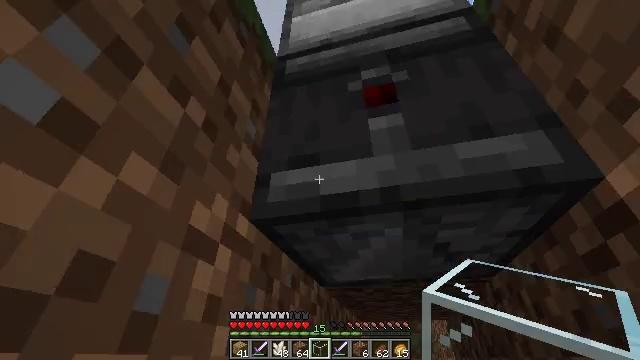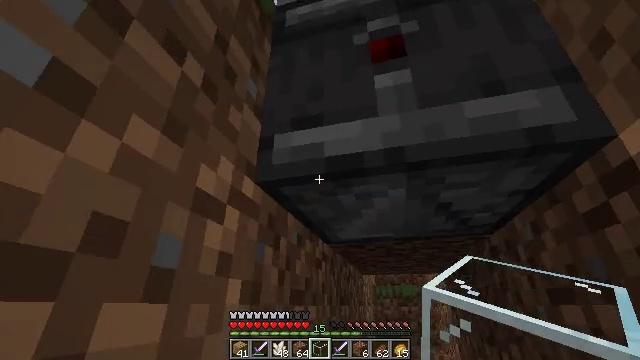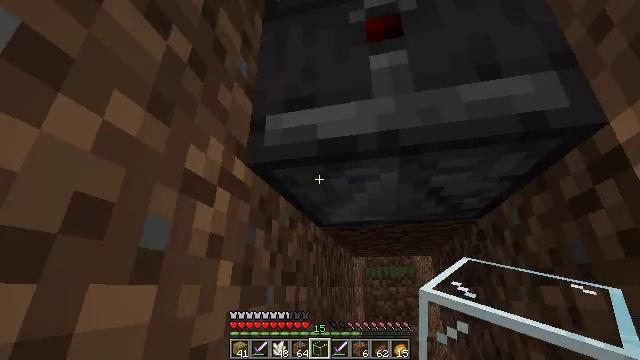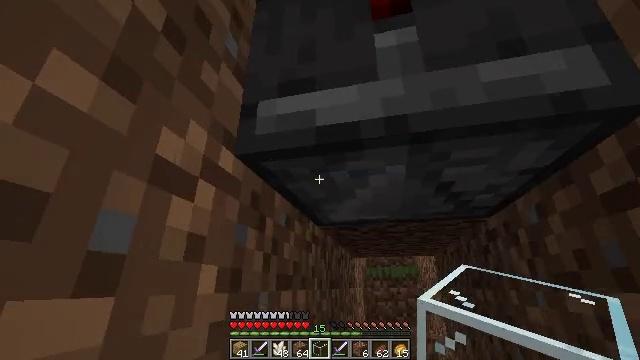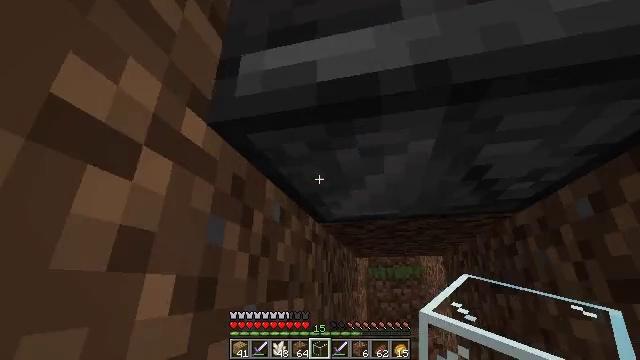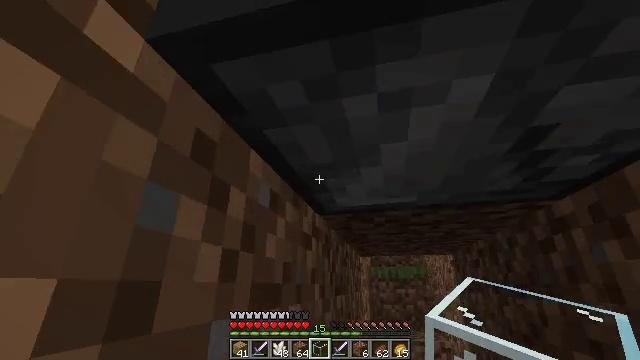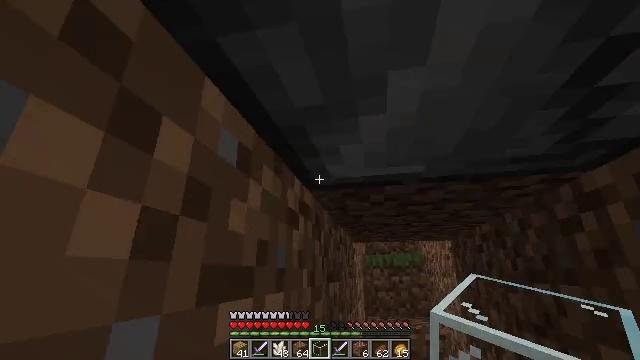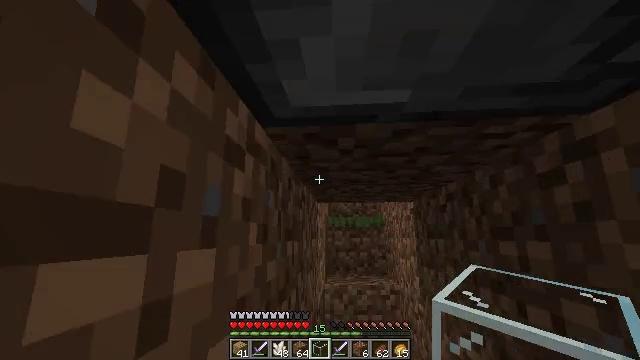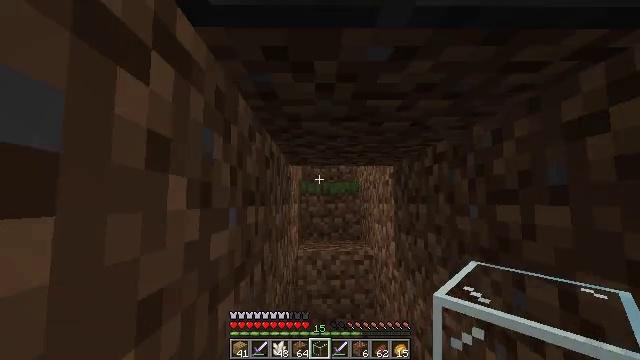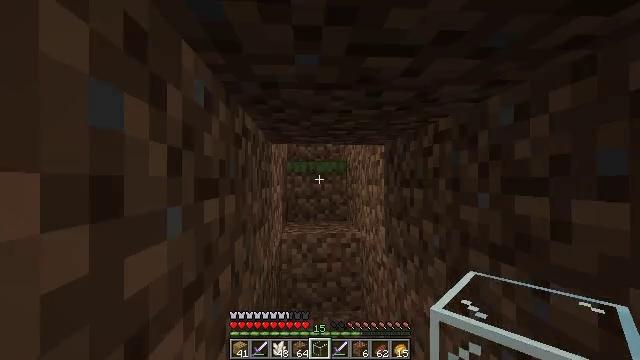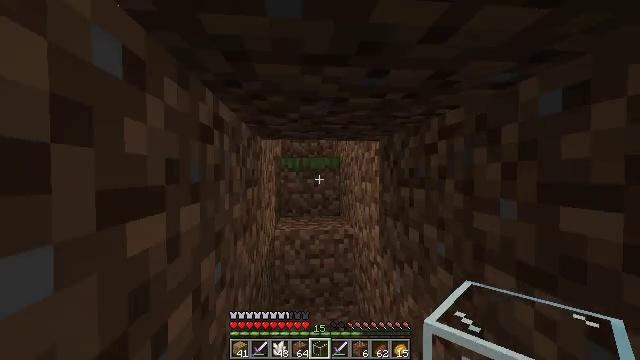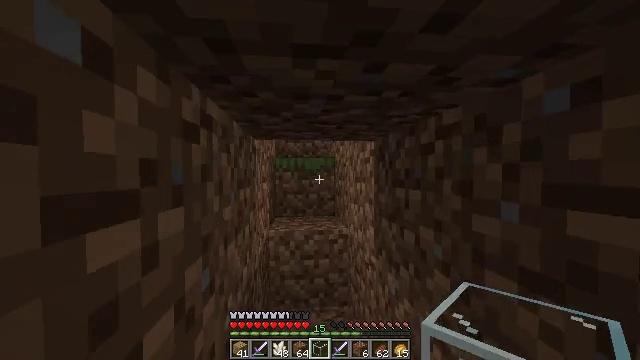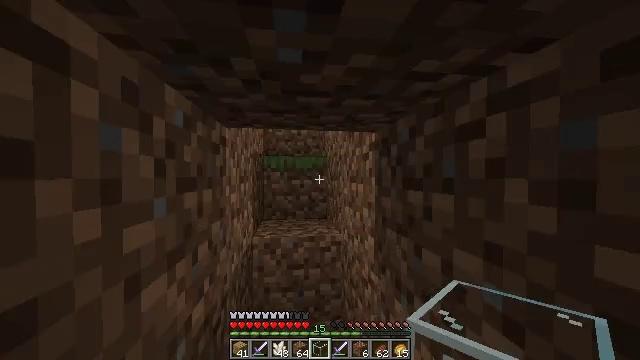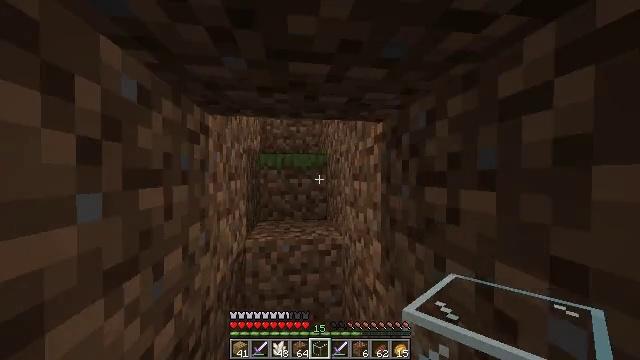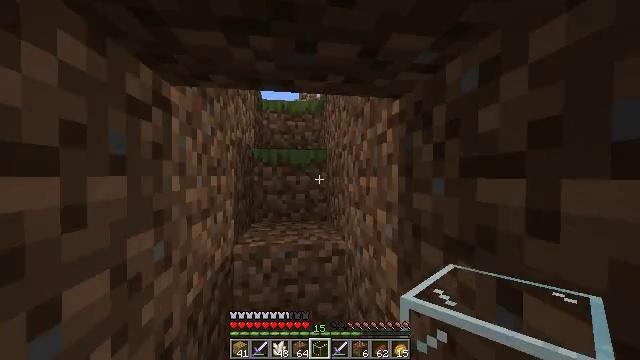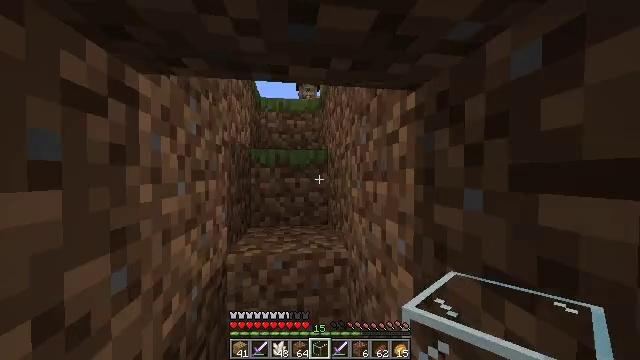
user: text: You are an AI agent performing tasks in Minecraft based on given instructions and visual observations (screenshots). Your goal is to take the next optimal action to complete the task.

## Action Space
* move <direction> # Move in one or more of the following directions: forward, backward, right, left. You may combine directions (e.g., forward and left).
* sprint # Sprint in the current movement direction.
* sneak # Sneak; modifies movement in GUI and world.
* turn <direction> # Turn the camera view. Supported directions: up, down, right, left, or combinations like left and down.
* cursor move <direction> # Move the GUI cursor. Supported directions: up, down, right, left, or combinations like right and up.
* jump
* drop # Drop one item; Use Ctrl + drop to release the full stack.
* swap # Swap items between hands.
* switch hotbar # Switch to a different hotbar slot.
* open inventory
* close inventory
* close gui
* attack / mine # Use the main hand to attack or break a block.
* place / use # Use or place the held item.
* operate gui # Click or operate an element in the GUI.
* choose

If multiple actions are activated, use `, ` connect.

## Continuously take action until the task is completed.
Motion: motion action
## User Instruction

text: Put iron ingots in the crafting grid to craft a minecart.
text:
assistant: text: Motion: turn left and down
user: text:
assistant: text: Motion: move forward, turn right and down
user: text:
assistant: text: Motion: move forward
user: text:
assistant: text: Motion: move forward
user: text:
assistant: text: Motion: move forward
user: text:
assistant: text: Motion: move forward, turn right and down
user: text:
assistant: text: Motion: move forward, turn right and down
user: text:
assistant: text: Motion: move forward, turn right and down
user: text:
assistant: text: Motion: move forward, sprint, turn right and down
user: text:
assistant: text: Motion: move forward, sprint, turn right and down
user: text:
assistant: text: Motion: move forward, sprint, turn right
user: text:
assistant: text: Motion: move forward, sprint, turn right
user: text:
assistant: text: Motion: move forward
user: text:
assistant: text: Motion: move forward, sprint
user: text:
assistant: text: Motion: move forward, sprint
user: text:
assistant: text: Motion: move forward, sprint
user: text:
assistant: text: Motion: move forward, sprint
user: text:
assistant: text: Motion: move forward, sprint
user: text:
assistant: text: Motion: move forward, sprint, turn left
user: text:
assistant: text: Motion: move forward, turn left
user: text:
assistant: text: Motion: move forward, turn left
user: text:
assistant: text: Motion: move forward, turn left, jump
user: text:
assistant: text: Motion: move forward, turn left, jump
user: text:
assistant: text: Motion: move forward, jump
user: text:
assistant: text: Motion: move forward, jump
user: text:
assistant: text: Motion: move forward, jump
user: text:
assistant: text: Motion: move forward, jump
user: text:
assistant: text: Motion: move forward, jump
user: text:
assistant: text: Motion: move forward, jump
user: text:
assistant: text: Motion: move forward, jump